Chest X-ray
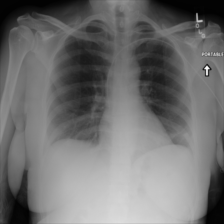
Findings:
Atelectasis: negative
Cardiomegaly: negative
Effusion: negative
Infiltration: negative
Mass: negative
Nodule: negative
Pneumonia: negative
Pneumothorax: negative
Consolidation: negative
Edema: negative
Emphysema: negative
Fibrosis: negative
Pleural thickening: negative
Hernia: negative